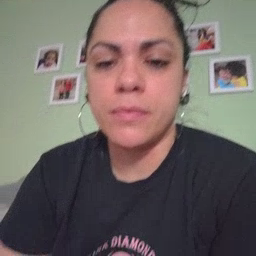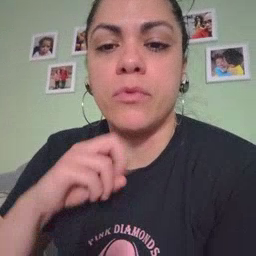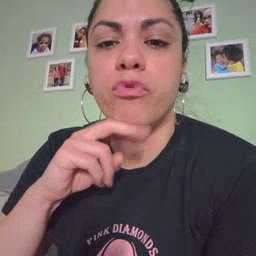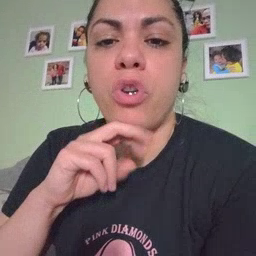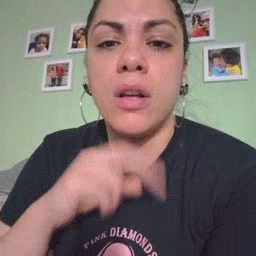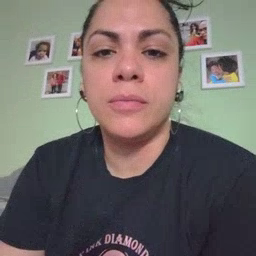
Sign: frog